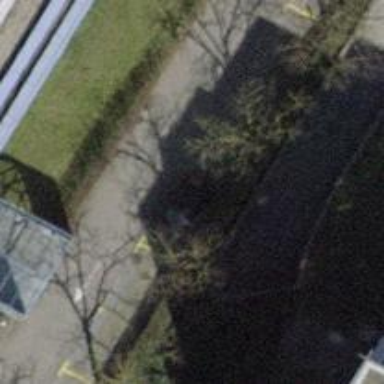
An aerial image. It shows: Parking entrance.